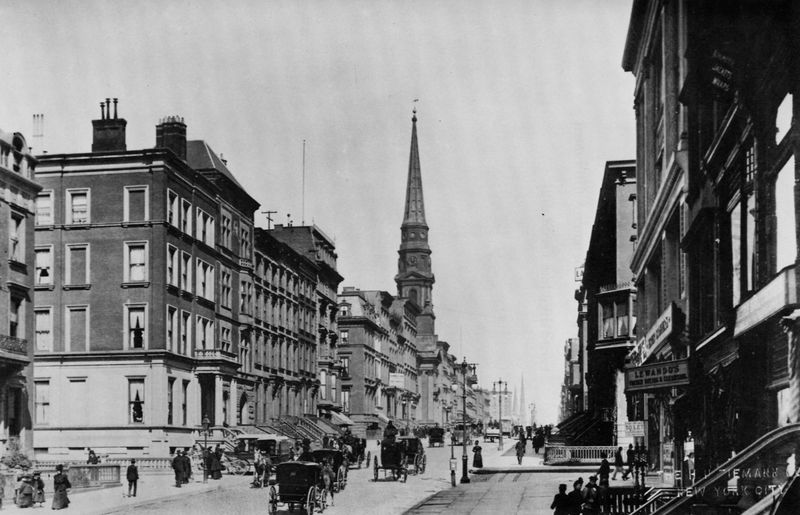
Titel: Im Norden der Fifth Avenue an der 35th Street
Künstler: Herman N. Tiemann
Schlagwörter: frauen, kirchturm, stadt, fenster, frau, laterne, laternen, schwarz, strasse, weiss, gebäude, haus, zaun, häuser, kirche, theater, kamin, kamine, schornstein, turm, balkon, fassade, fassaden, schornsteine, amerika, kutsche, kutschen, wagen, geländer, foto, fotografie, photographie, bürgersteig, gehsteig, gehweg, kino, kolonie, markisen, brüstungen